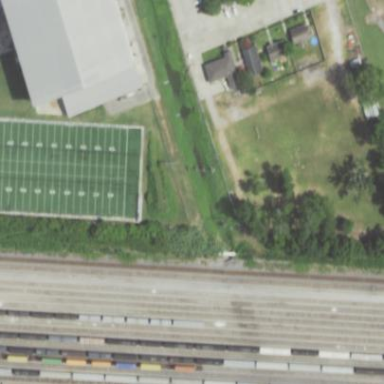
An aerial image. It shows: American football pitch for leisure and sport activities.